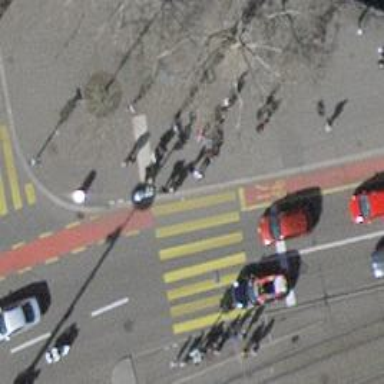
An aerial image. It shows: Kerb serving as barrier.